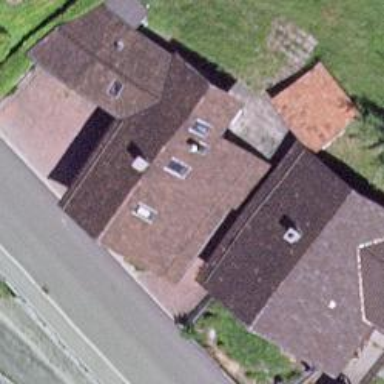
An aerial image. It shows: Detached building.